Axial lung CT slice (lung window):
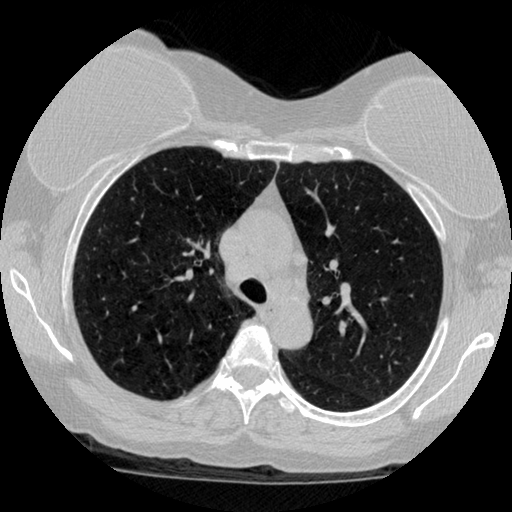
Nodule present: no